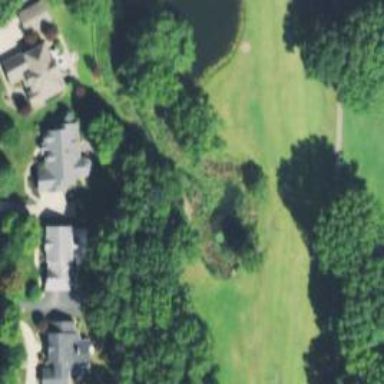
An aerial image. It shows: Water hazard in golf course. The hazard is natural water feature.